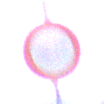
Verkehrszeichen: VerbotFahrzeugeAllerArt
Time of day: MorningAfternoon
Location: Outdoor (Urban)
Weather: Overcast
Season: NotSpecified
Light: Natural